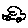
Label: car